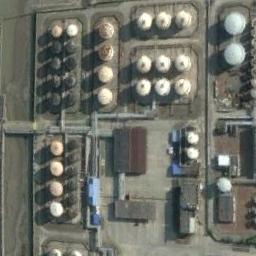
Label: storage tanks